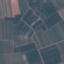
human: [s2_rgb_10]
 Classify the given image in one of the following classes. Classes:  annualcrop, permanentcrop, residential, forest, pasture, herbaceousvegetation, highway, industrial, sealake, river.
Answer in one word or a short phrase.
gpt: PermanentCrop